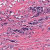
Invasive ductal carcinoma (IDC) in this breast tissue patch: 1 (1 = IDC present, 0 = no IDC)